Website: home-depot
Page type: account-dashboard
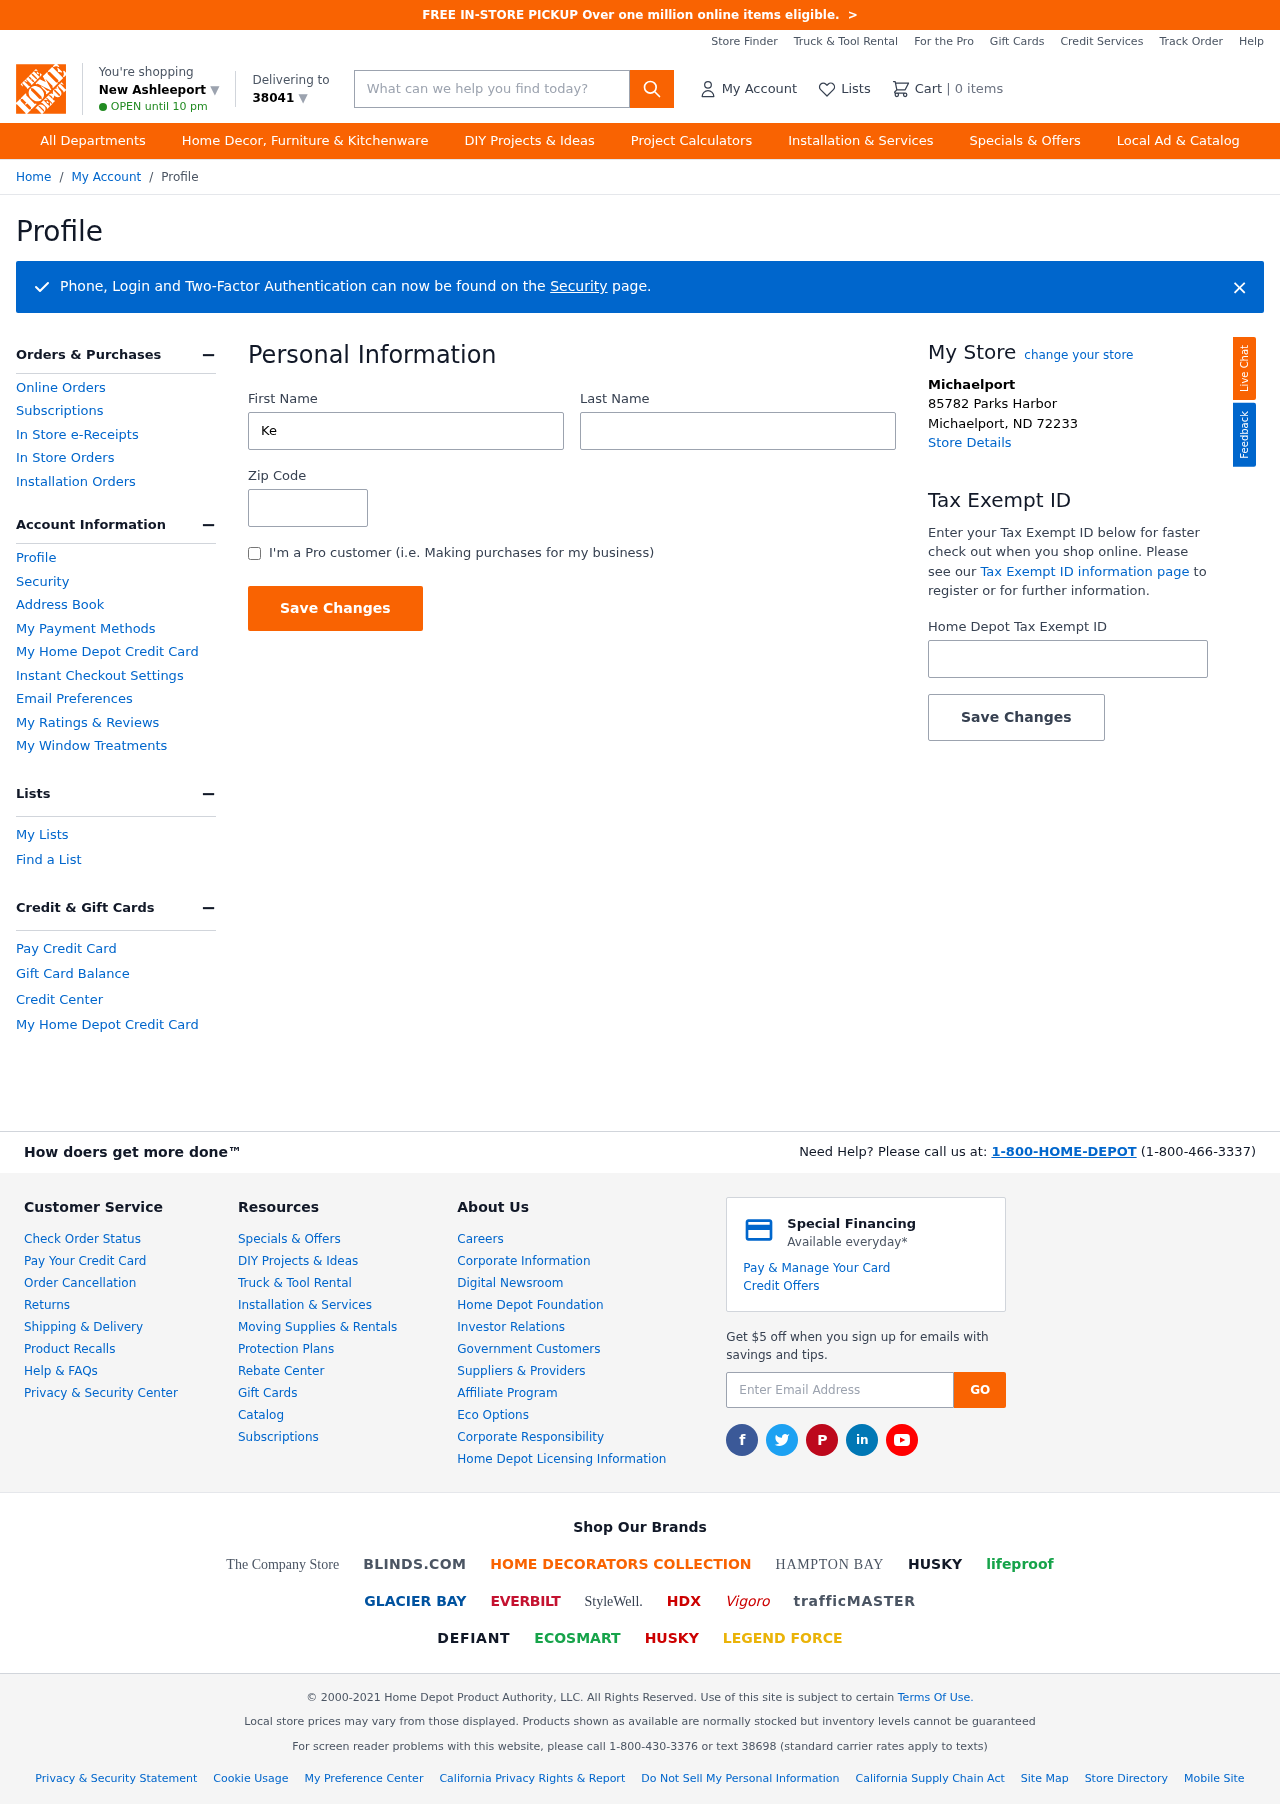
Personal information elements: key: PII_CITY
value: New Ashleeport ▼
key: PII_FIRSTNAME
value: Kendra
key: PII_LASTNAME
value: Martin
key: PII_LOCATION1_CITY
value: Michaelport
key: PII_LOCATION1_CITY_STATE_ZIP
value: Michaelport, ND 72233
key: PII_LOCATION1_STREET
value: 85782 Parks Harbor
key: PII_POSTCODE
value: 38041 ▼
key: PII_POSTCODE
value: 38041
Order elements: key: ORDER_NUM_ITEMS
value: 0
Search elements: key: HEADER_SEARCH
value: What can we help you find today?